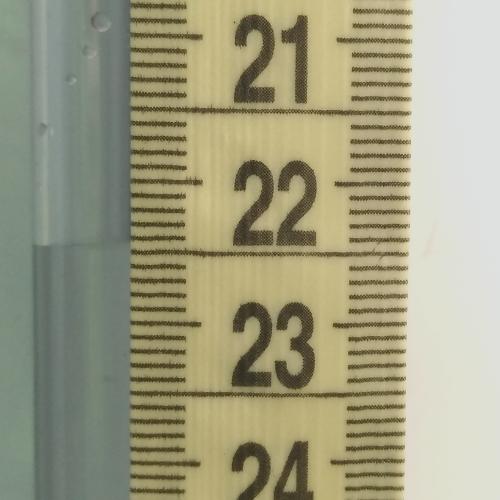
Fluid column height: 22.4 cm